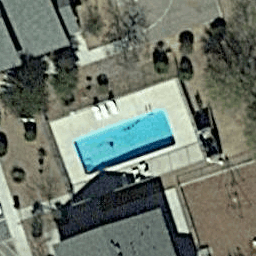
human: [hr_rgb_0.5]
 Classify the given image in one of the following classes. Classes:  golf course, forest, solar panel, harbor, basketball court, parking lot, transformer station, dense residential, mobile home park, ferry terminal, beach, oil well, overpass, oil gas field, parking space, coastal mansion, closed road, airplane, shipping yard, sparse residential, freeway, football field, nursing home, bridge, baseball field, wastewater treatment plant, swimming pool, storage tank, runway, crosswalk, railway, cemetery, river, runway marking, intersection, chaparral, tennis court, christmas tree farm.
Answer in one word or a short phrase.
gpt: swimming pool